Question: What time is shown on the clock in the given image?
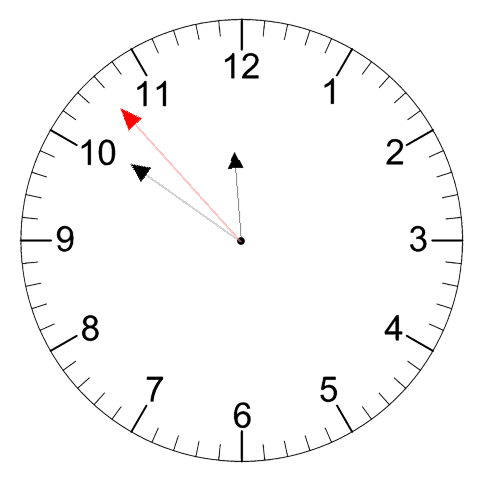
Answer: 11:50:53